Question: Can vue define the data via methods?

'''
export default {
data() {
return {
navData: [ /* ... */ ],
defaultData: this.deepClone(this.navData)
};
},
'''
'deepClone' is a function I define, but this method can not be transmitted to 'defaultData' may be about the life cycle? Can you explain it to me? Thanks
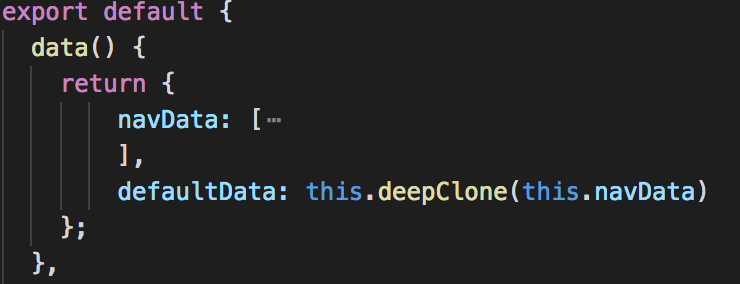
Answer: You can't do it like that because the object you are returning (the object 'navData' belongs to) is not created yet, so 'this.navData' is not available.
create the object first, with 'navData', then add 'defaultData':
'''
export default {
data() {
let data = {
navData: [ /* ... */ ],
};
data.defaultData = this.deepClone(data.navData);
return data;
},
'''
Another solution, arguably more idiomatic, is to initialize 'defaultData' later:
'''
export default {
data() {
return {
navData: [ /* ... */ ],
defaultData: null;
}
},
mounted() {
this.defaultData = this.deepClone(this.navData);
},
'''